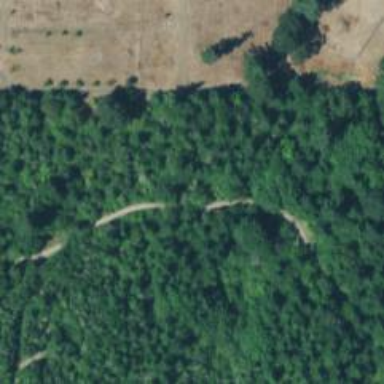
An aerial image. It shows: Path leading to bridge.